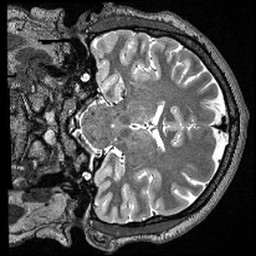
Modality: T2w
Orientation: coronal
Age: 34
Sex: male
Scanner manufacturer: siemens
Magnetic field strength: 3 T
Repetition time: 3.2 s
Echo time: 0.479 s